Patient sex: F
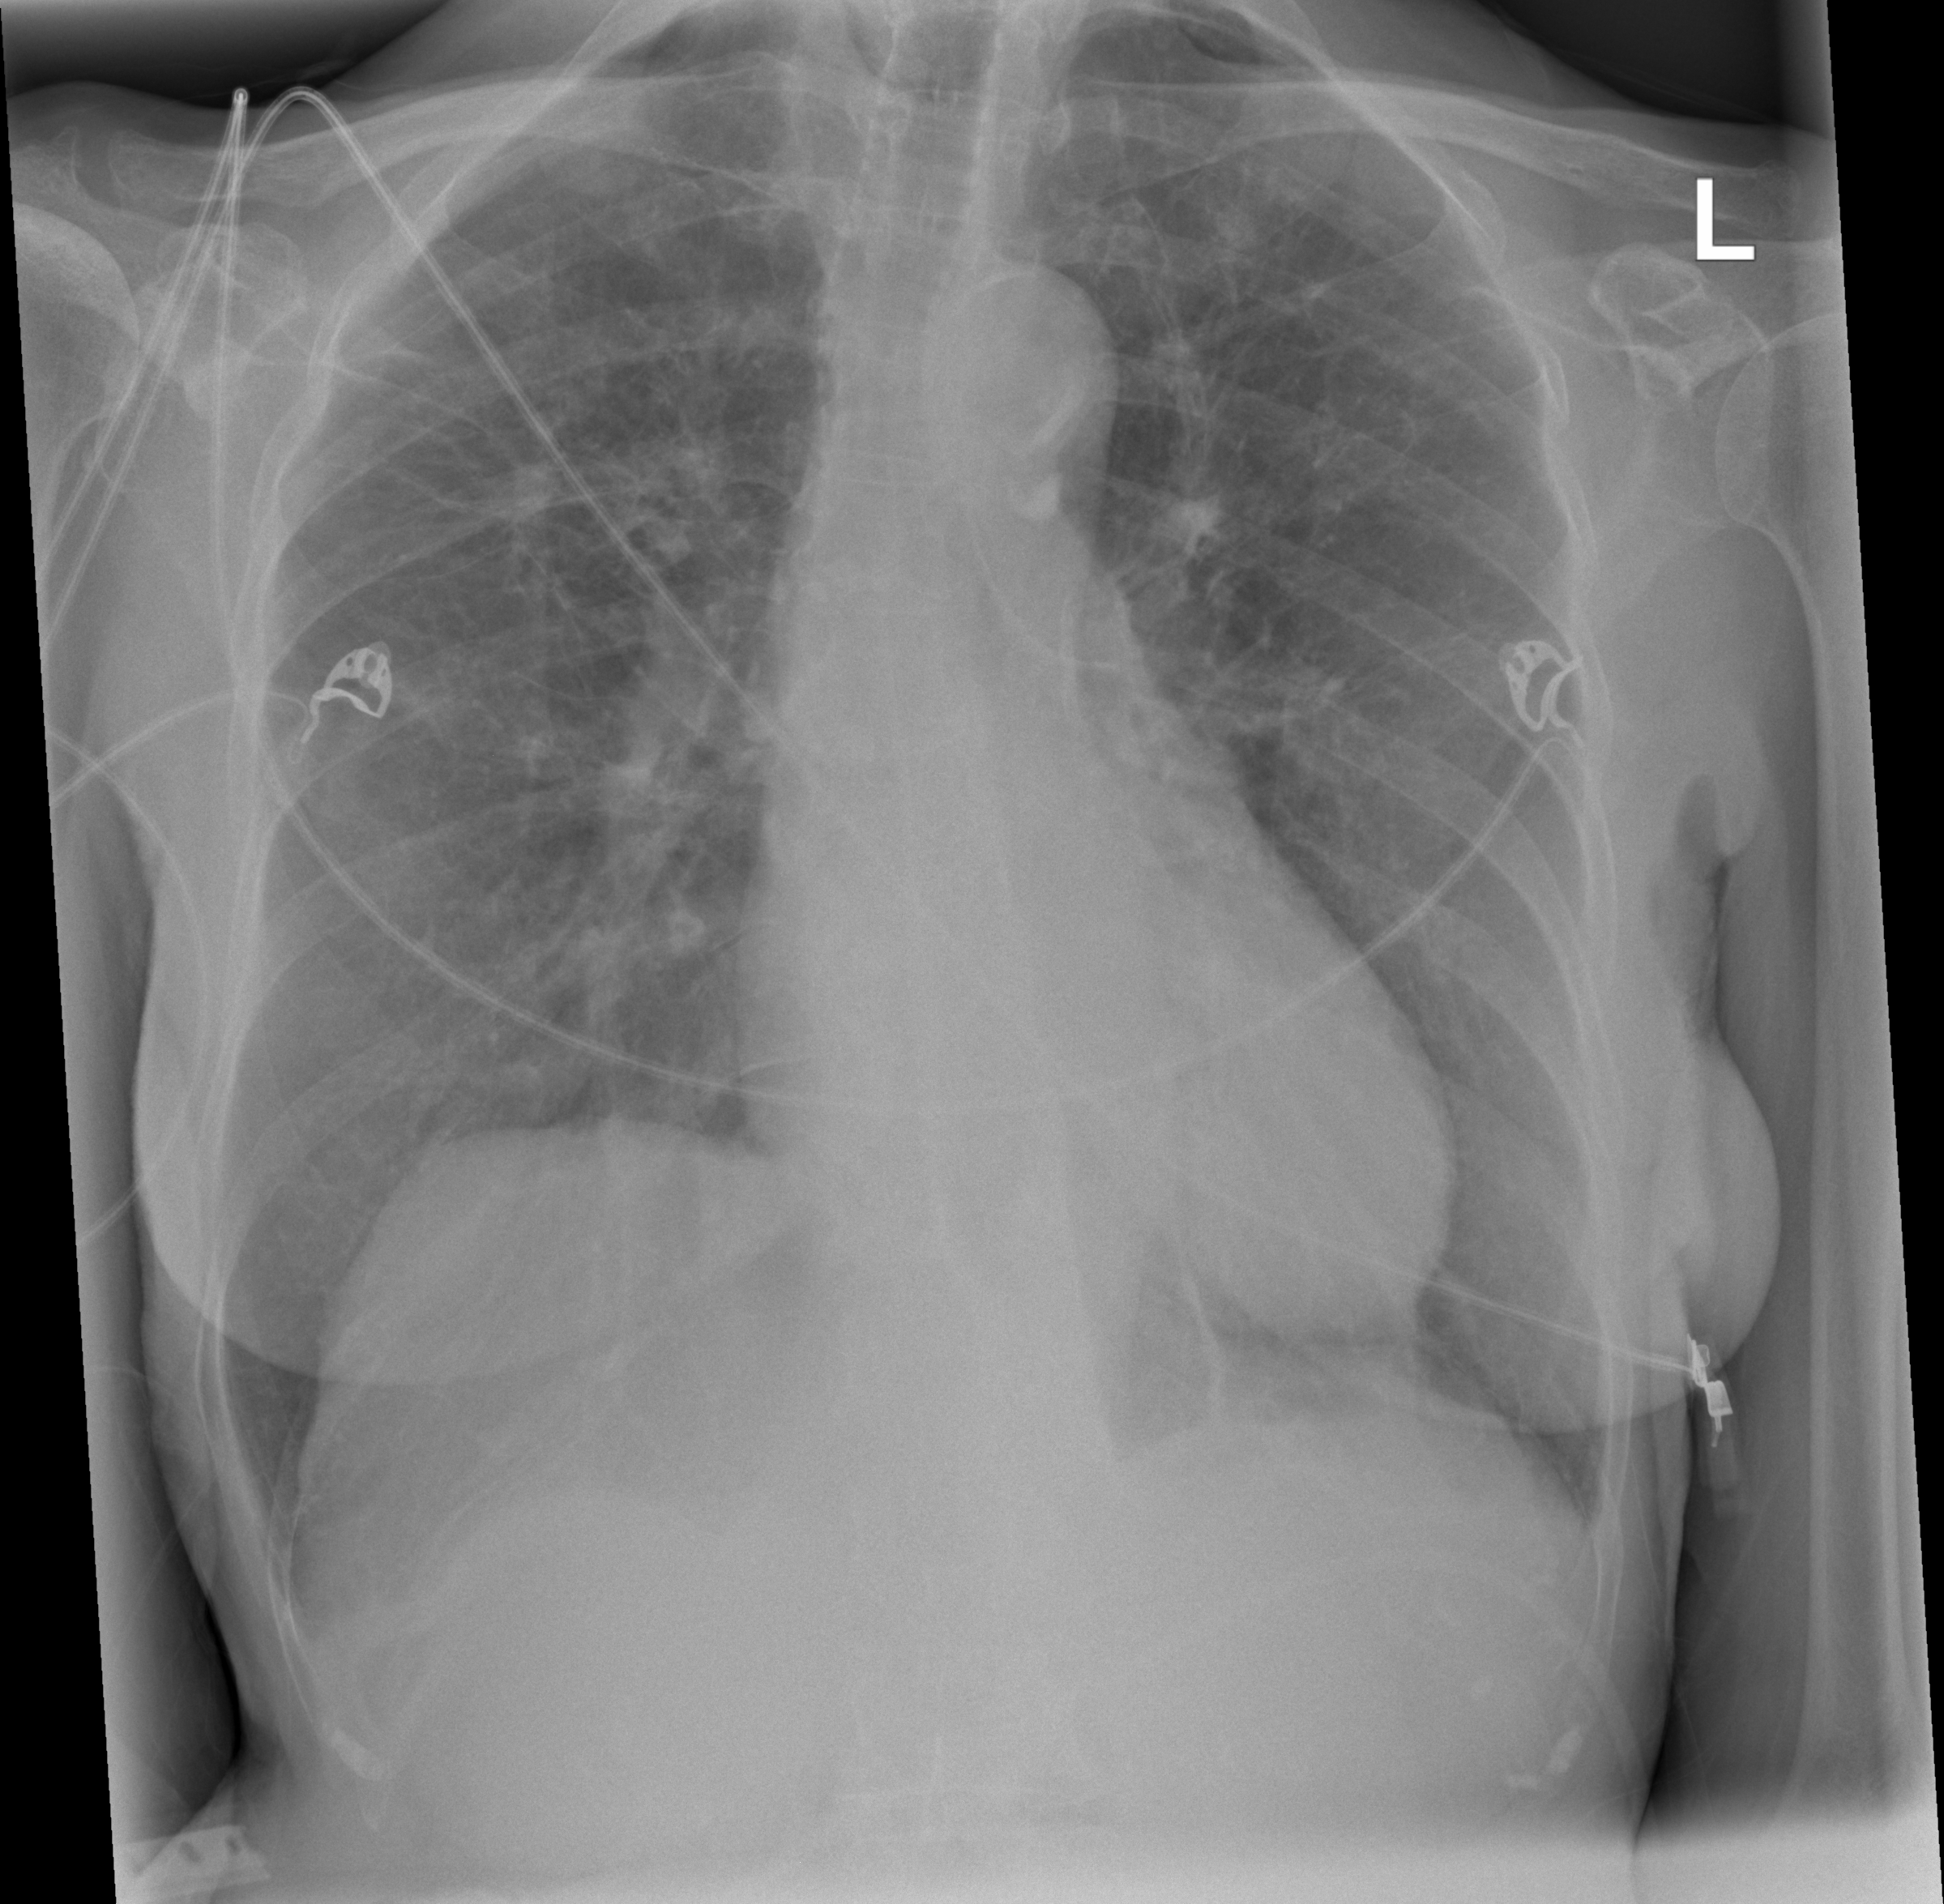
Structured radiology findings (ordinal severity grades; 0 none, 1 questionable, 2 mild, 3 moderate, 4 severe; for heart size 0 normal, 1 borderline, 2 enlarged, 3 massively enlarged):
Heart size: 0
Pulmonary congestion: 0
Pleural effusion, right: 0
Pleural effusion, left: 0
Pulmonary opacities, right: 0
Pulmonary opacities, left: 0
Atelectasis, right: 1
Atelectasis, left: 1